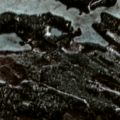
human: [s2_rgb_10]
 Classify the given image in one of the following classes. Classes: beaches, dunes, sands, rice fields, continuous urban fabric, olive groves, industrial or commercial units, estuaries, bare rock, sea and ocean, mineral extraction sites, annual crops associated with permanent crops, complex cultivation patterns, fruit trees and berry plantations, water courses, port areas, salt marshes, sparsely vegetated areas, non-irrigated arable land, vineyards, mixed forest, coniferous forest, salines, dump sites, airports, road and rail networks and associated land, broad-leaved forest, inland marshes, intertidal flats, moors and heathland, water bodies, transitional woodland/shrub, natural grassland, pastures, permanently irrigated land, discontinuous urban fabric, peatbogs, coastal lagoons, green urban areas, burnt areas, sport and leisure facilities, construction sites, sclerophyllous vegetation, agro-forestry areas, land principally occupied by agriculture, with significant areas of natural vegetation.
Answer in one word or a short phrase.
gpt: coniferous forest, water bodies